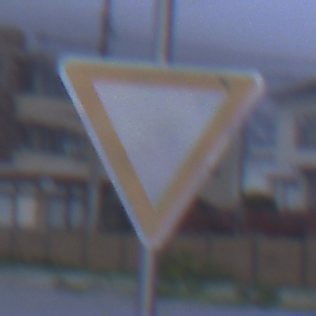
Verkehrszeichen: VorfahrtGewaehren
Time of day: SunriseSunset
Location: Outdoor (Urban)
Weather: Overcast
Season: NotSpecified
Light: Natural